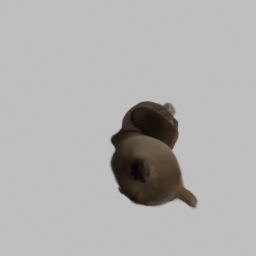
Label: animals